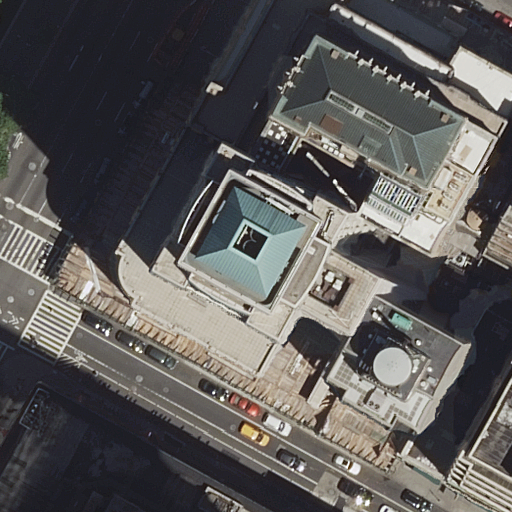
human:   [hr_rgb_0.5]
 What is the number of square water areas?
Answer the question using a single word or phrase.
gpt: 0

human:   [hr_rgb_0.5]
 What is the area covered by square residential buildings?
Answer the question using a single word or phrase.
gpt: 0m2

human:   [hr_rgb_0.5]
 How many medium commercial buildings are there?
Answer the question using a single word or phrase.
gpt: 0

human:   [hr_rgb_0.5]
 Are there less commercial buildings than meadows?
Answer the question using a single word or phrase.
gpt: no

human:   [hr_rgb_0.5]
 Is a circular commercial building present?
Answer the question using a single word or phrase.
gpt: no

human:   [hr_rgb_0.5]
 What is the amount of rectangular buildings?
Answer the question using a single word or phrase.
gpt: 5

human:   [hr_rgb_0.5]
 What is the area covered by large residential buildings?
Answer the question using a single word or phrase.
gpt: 4899m2

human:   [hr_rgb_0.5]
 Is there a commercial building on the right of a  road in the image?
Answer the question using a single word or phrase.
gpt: no

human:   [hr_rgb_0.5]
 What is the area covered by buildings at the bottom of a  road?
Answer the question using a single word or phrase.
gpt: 5463m2

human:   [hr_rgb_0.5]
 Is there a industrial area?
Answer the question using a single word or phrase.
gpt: no

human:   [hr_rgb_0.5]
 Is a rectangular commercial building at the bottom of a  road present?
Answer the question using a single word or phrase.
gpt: no

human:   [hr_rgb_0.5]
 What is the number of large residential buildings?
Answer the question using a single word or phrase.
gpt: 3

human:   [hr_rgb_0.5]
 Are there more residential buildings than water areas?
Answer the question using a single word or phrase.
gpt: yes

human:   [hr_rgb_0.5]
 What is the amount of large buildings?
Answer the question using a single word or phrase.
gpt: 3

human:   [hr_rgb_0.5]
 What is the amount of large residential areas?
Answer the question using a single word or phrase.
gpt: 0

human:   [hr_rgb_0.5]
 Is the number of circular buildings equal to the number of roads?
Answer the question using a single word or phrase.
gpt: no

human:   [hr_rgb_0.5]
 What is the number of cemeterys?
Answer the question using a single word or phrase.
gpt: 0

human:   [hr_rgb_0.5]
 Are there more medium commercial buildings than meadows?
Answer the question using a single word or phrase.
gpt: no

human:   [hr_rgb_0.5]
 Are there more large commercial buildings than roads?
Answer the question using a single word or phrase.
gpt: no

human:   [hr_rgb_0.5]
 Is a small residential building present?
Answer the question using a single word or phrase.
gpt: yes

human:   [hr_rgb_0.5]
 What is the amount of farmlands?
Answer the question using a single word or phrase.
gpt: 0

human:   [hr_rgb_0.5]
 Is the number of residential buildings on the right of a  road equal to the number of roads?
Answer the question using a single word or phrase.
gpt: yes

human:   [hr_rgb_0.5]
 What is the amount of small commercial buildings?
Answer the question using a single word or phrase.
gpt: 0

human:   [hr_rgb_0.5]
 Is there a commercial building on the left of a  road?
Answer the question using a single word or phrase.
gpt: no

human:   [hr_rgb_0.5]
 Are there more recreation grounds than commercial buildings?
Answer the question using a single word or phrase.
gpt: no

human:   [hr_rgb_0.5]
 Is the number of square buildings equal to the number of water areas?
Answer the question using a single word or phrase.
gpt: yes

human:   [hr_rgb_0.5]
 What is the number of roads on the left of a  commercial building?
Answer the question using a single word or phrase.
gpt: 0

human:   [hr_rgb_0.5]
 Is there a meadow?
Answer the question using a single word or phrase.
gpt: no

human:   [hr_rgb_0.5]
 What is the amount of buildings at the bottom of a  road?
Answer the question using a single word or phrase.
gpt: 7

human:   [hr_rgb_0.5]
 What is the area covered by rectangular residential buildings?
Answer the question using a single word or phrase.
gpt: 1130m2

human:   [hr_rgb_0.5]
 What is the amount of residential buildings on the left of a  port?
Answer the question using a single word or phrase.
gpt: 0

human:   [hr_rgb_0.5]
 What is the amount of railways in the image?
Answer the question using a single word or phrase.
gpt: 0

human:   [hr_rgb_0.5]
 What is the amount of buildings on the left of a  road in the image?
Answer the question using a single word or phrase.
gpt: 0

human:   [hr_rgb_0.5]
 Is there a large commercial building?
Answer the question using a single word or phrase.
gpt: no

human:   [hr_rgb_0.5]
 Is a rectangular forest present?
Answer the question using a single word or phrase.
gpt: no

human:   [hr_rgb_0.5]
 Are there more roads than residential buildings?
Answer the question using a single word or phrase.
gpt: no